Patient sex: M
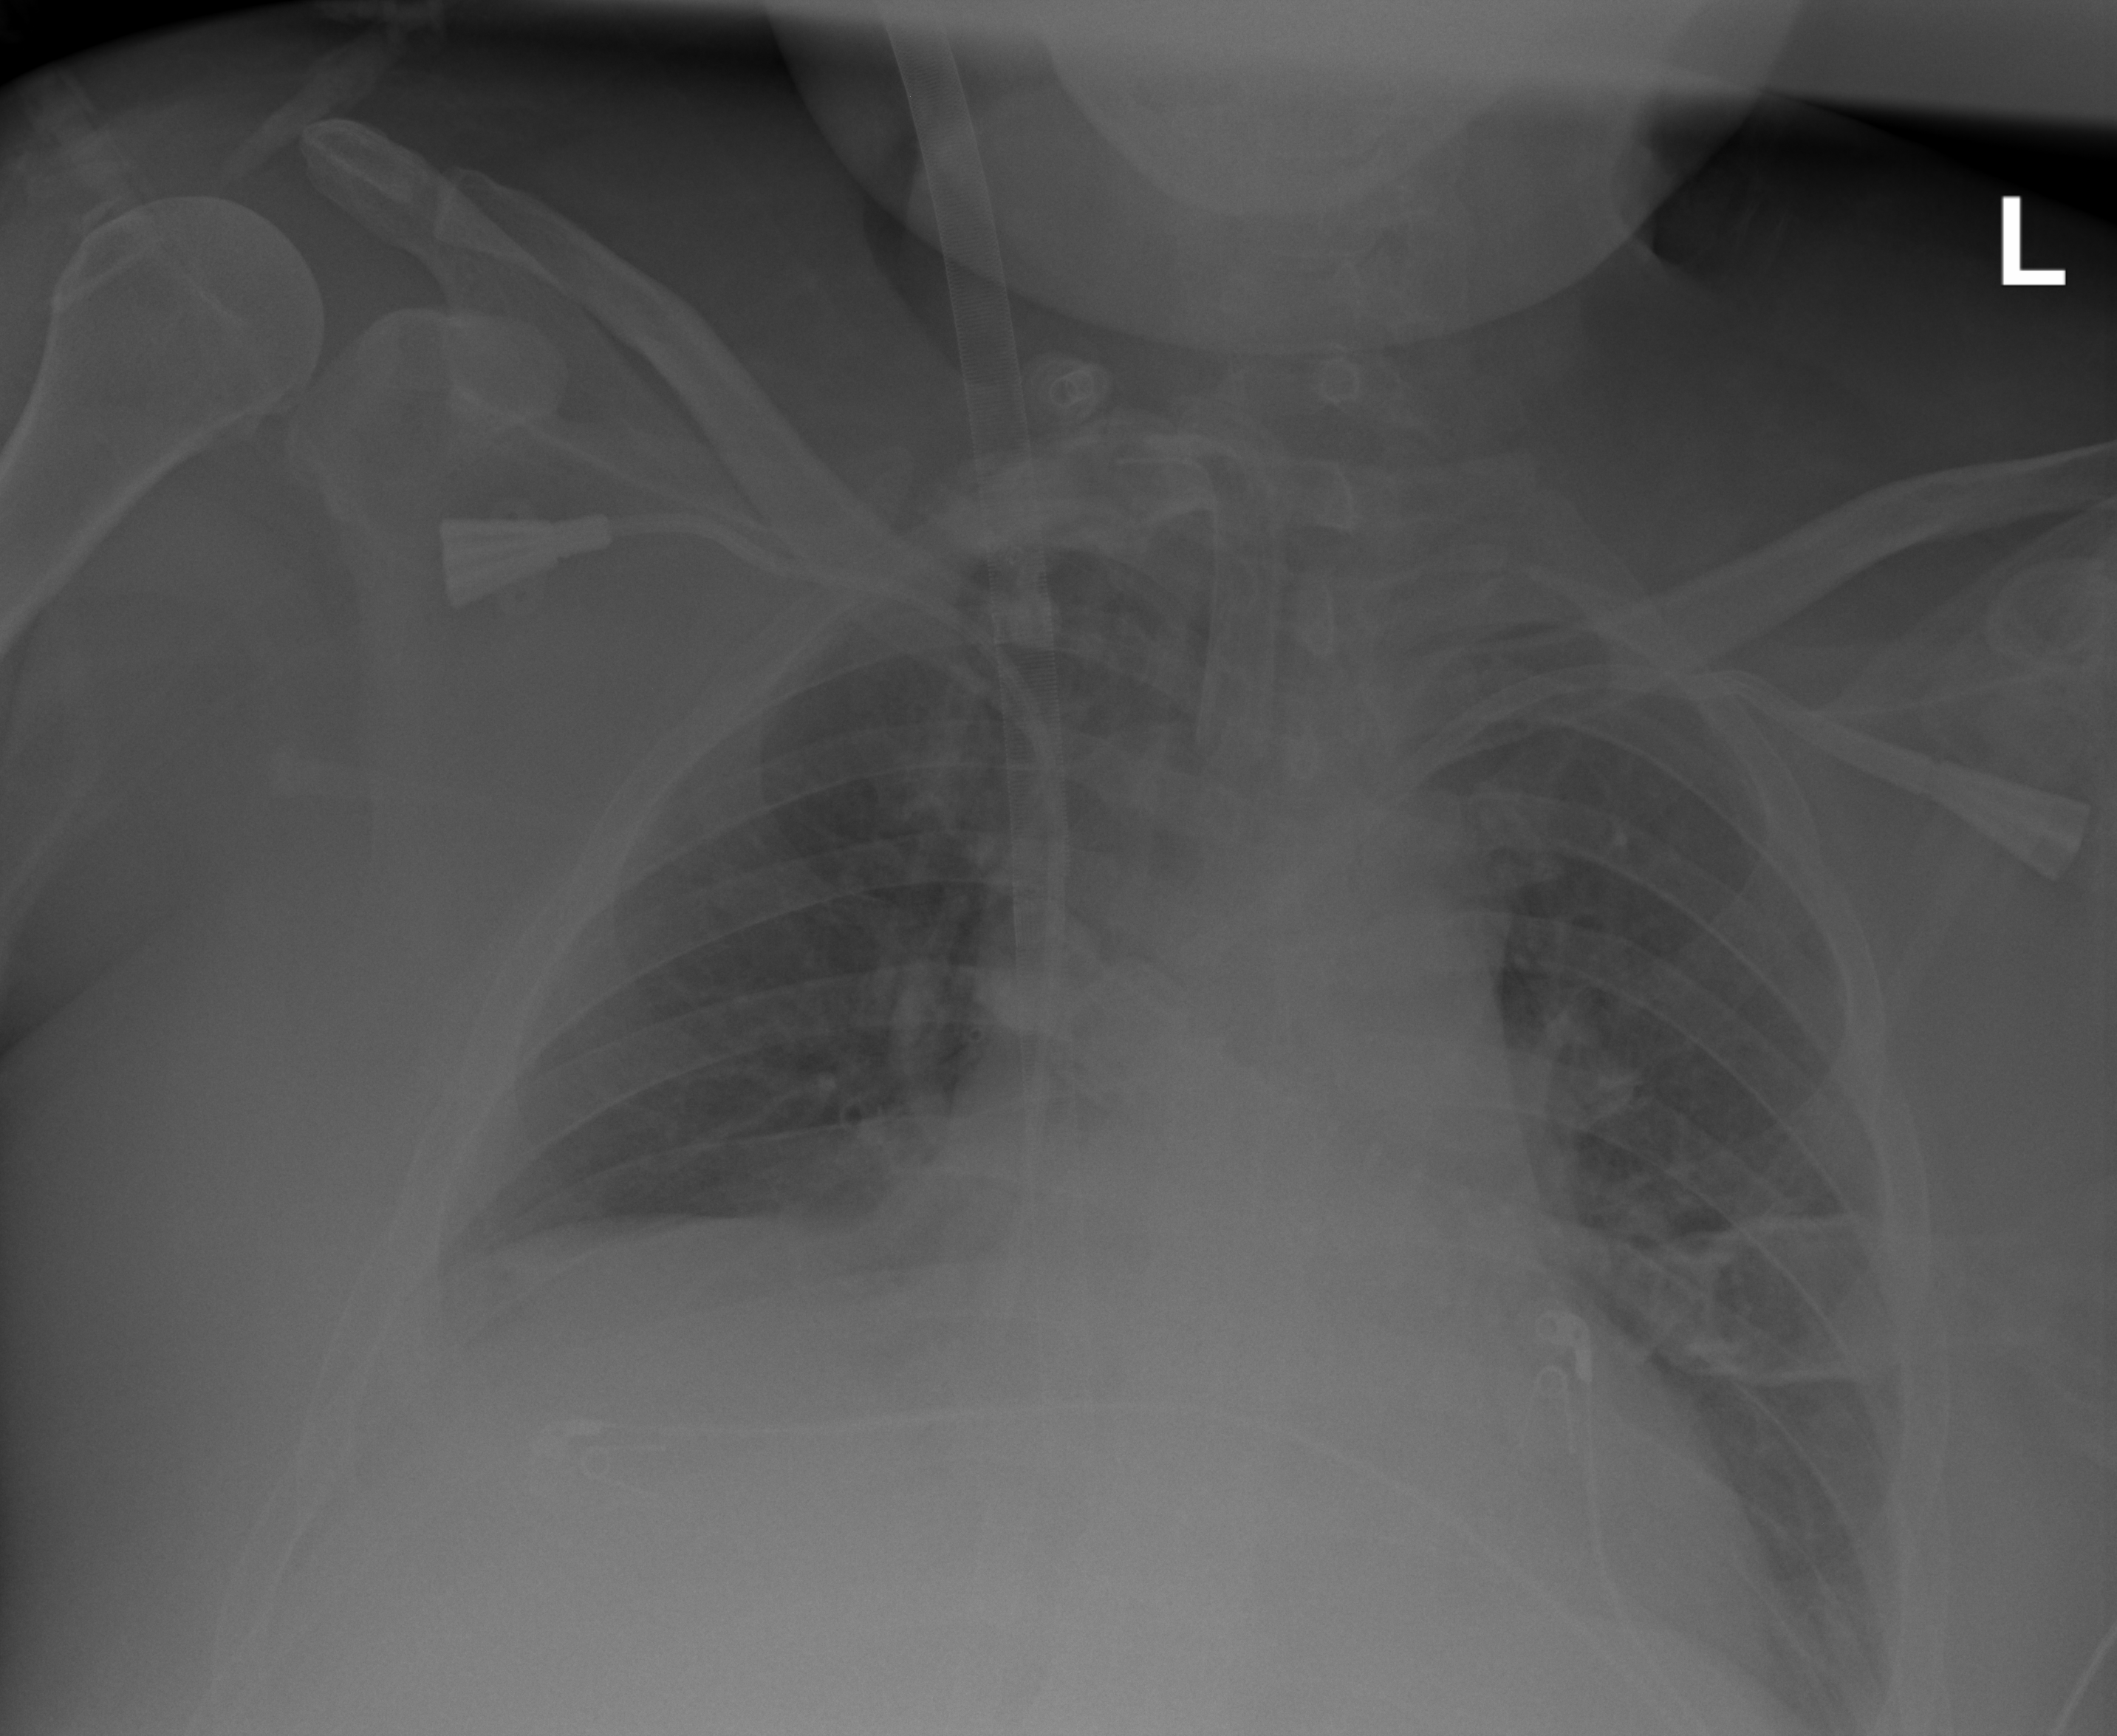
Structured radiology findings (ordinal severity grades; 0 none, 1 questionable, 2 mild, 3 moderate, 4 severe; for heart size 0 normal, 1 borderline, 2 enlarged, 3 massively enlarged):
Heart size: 2
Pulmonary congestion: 2
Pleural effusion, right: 2
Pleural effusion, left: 2
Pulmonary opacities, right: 2
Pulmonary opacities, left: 0
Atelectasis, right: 3
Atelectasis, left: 2